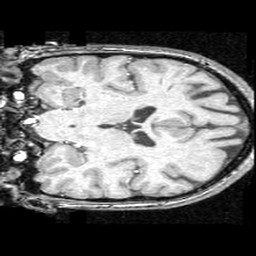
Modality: T1w
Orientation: coronal
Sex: female
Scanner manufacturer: ge
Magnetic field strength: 1.5 T
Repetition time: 21 s
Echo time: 0.008 s